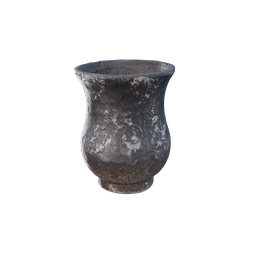
Label: decoration